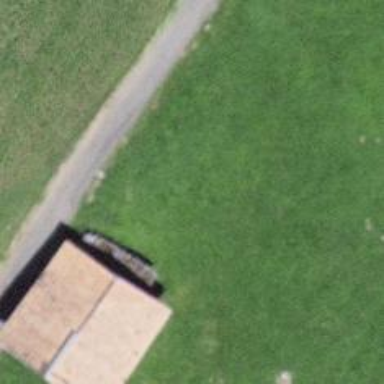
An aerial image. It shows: Rural barn.